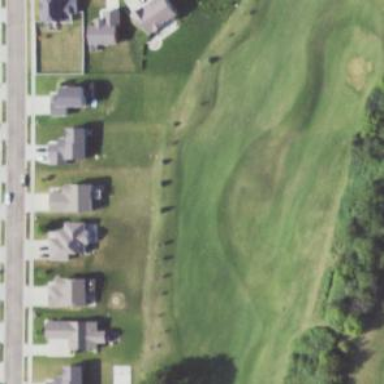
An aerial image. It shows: Golf hole.